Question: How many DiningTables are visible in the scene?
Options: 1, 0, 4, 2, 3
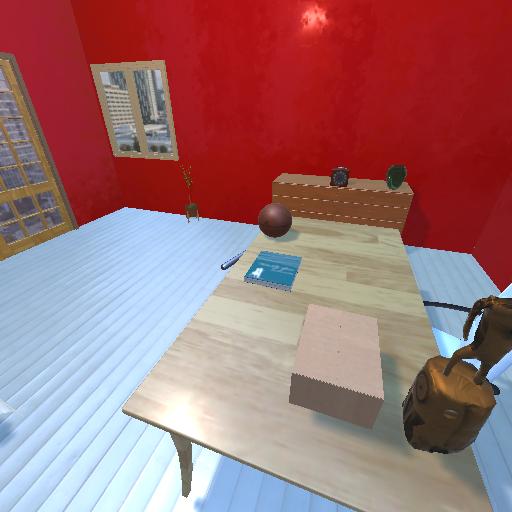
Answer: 1